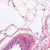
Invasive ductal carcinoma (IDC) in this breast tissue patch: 0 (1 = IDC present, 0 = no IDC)